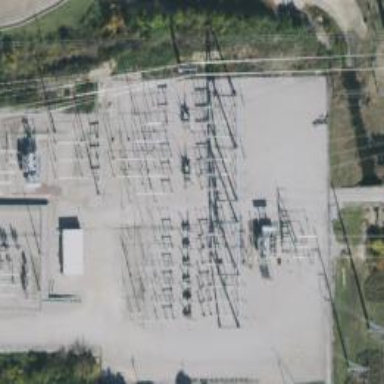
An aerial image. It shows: Switch used for power control.